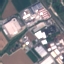
Land use / land cover: Industrial